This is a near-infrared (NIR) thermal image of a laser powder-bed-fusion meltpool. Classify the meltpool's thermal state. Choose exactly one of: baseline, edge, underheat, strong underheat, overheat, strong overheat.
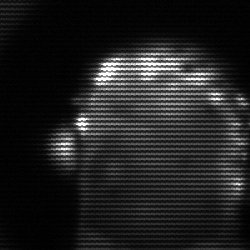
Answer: baseline